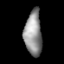
Tissue: lung
Cell type: T cells
Senescence score: 0.2395
Nuclear area (px): 760
Mean DAPI intensity: 145.887